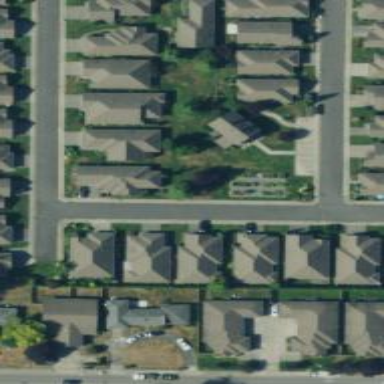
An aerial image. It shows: Sidewalk.